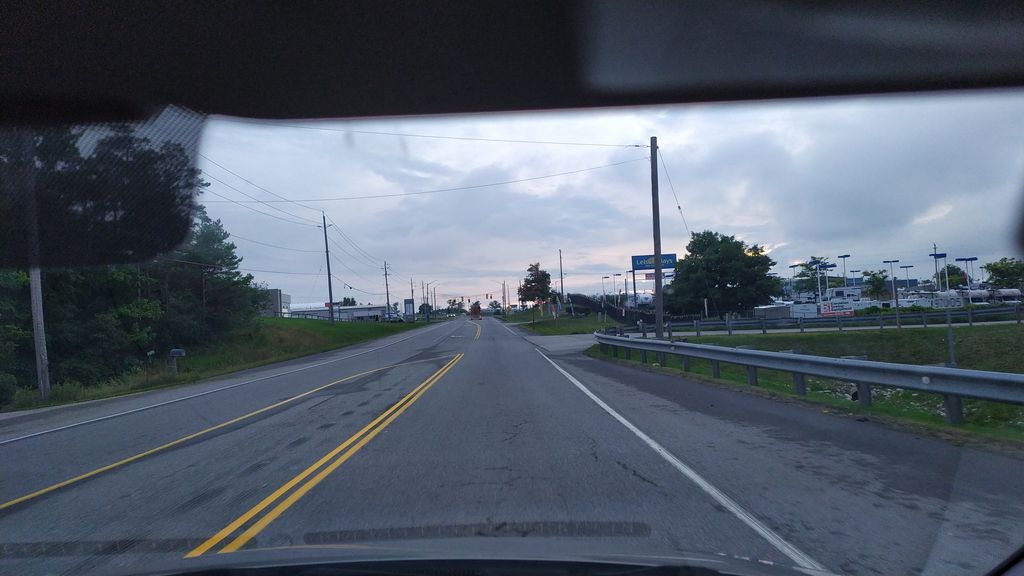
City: kitchener-waterloo